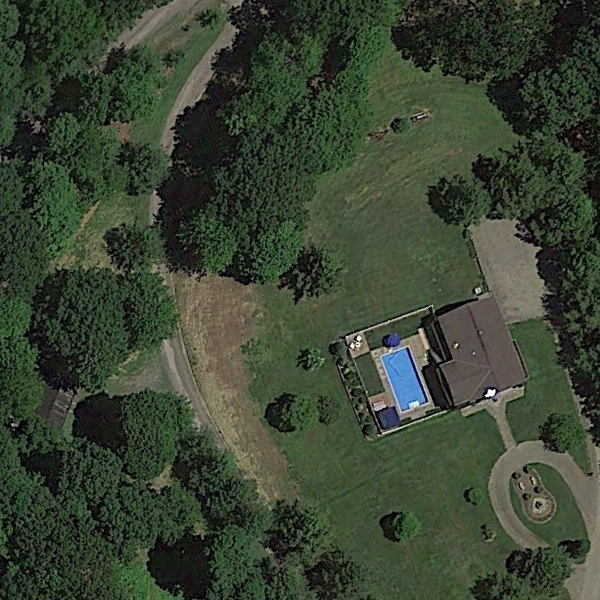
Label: SparseResidential